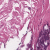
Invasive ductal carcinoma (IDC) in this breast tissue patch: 0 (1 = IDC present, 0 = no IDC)